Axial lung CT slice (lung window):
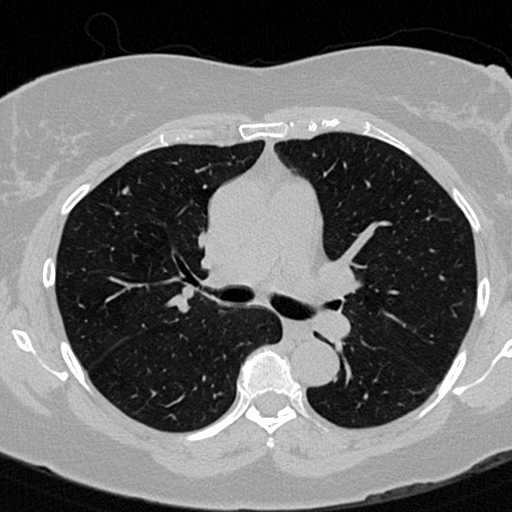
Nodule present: no